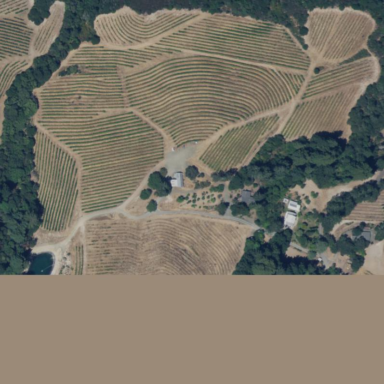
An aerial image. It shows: Vineyard where grapes are grown.